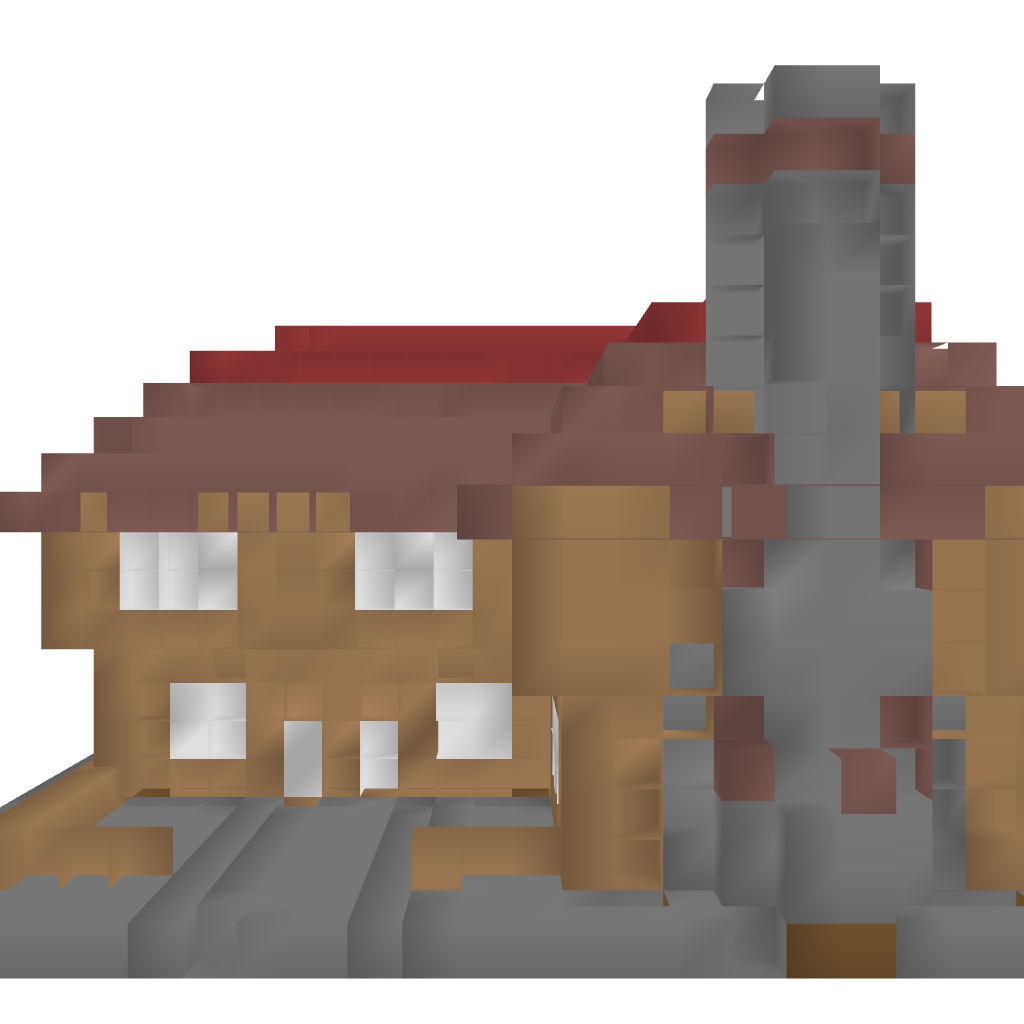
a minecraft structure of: A medium Inn good quality